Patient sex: M
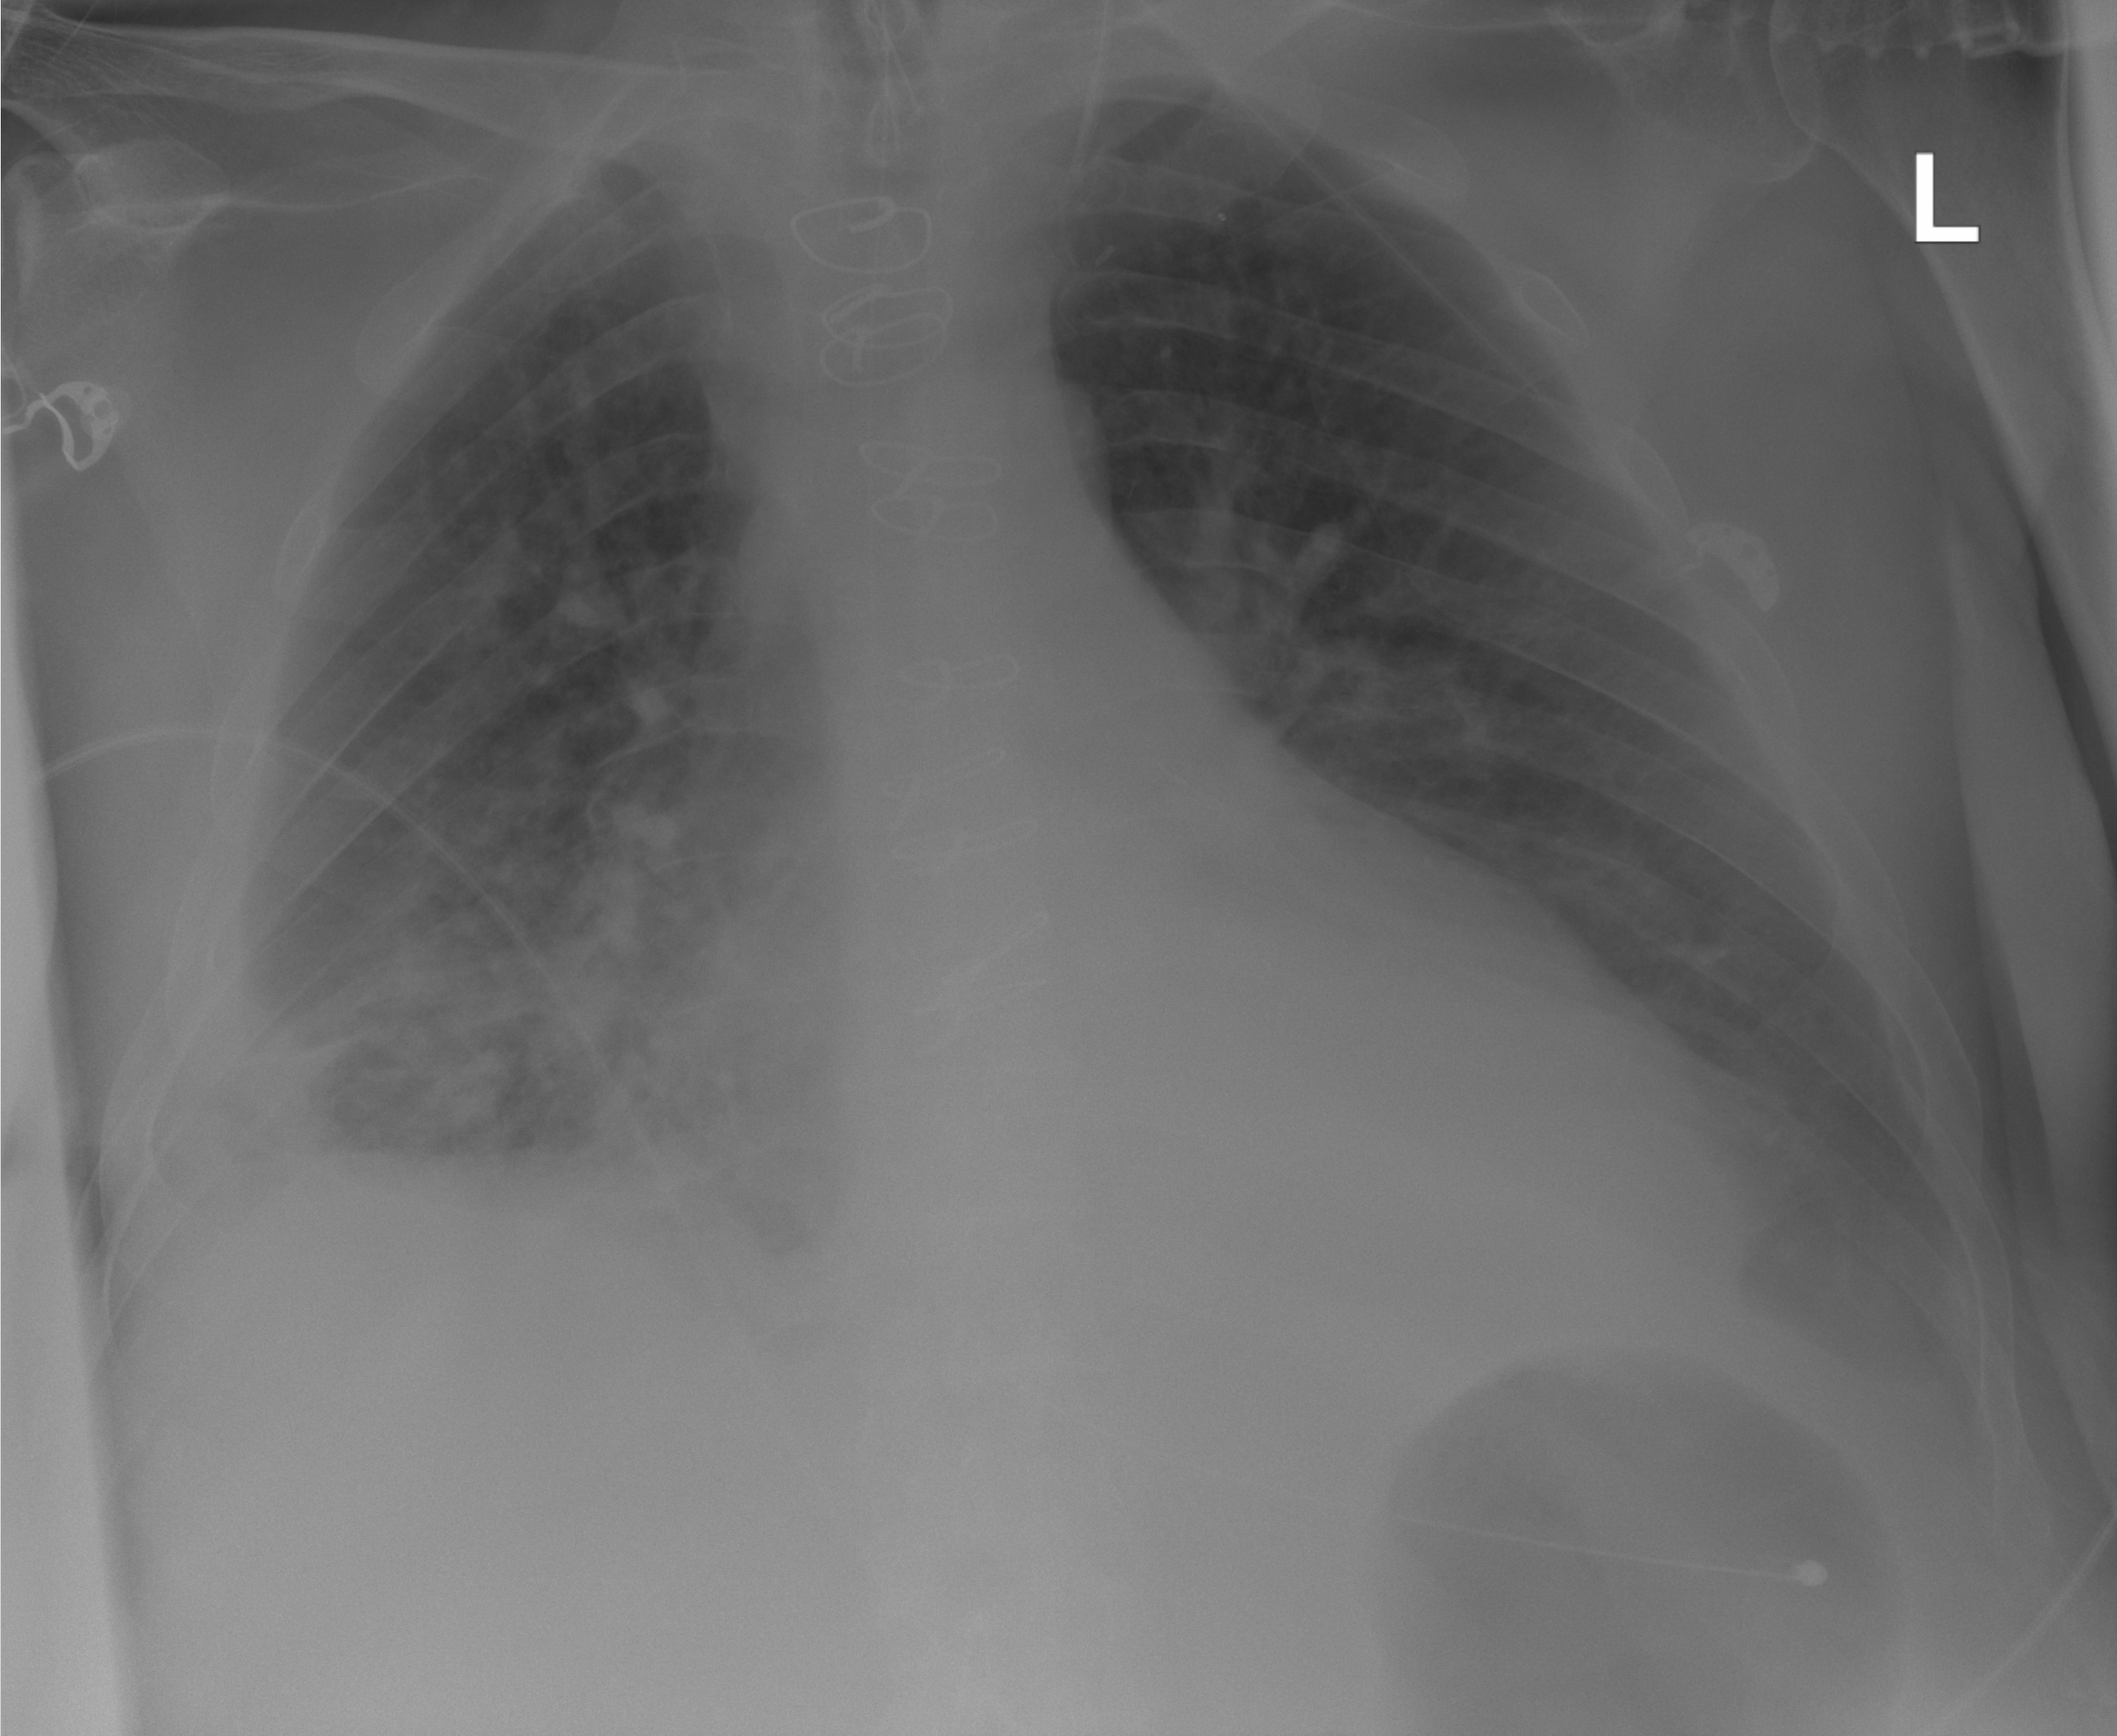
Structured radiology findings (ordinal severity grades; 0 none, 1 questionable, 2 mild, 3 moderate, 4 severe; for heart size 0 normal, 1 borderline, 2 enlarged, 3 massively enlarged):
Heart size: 2
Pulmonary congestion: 0
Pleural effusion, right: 2
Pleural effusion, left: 0
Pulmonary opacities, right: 3
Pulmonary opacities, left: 0
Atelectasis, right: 2
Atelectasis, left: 0